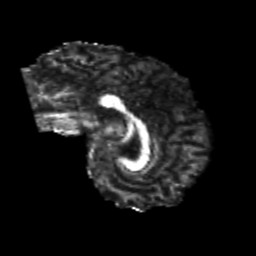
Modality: FA
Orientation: sagittal
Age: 25
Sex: male
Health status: healthy
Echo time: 0.074 s